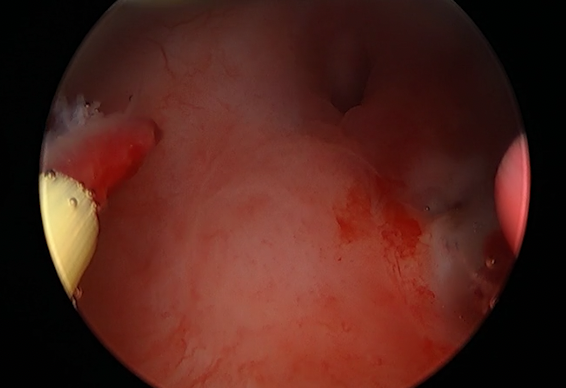
Modality: WLC
Class: Non-malignant
Subclass: InflammationNOS
Lesion: L2
Morphology: Papillary
Bladder cancer association: No